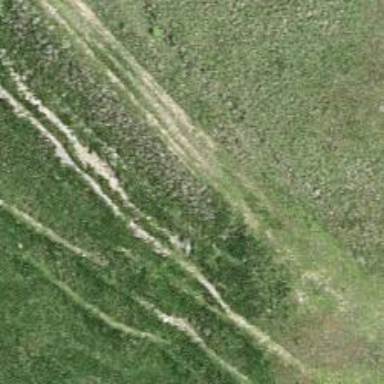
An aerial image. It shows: Grass track with grade3 surface.